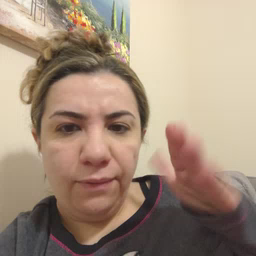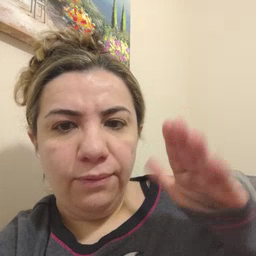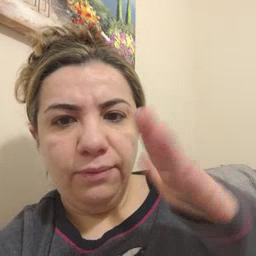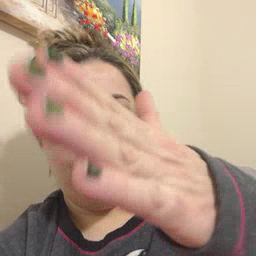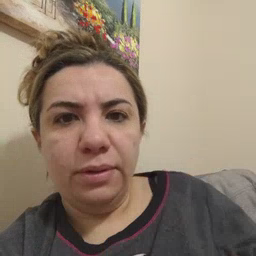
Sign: fish